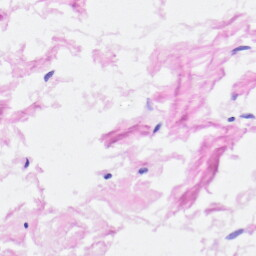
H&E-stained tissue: Heart